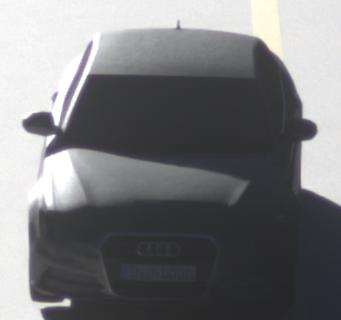
Make: Audi
Model: A6 2.0 TFSI
Detailed model: A6 (C7) Limousine
Model produced from: 2011/10
Model produced until: 2014/09
Doors: 4
Color: gray
Road condition: dry road
Daytime: sunrise or sunset
Contrast: medium contrast